Question: How do I configure a ggplot2 step plot so that when the value being plotted is over a certain level it is one colour and when it is below that certain level it is another colour? (Ultimately I would like to specify the colours used.)
My first thought was that this would be a simple issue that only required me to add a column to my existing data frame and map this column to the aes() for geom_step(). That works to a point: I get two colours, but they overlap as shown in this image:

I have searched SO for the past several hours and found many similar but not identical questions. However, despite trying a wide variety of combinations in different layers I have not been able to resolve the problem. Code follows. Any help much appreciated.
'''
require(ggplot2)
tmp <- structure(list(date = structure(c(<PHONE>, <PHONE>, <PHONE>,
<PHONE>, <PHONE>, <PHONE>, <PHONE>, <PHONE>, <PHONE>,
<PHONE>, <PHONE>, <PHONE>, <PHONE>, <PHONE>, <PHONE>,
<PHONE>, <PHONE>, <PHONE>, <PHONE>, <PHONE>, <PHONE>,
<PHONE>, <PHONE>, <PHONE>, <PHONE>, <PHONE>, <PHONE>,
<PHONE>, <PHONE>, <PHONE>, <PHONE>, <PHONE>), tzone = "", tclass = c("POSIXct",
"POSIXt"), class = c("POSIXct", "POSIXt")), Close = c(739.07,
739.86, 740.41, 741.21, 740.99, 741.69, 742.64, 741.34, 741.28,
741.69, 741.6, 741.32, 741.95, 741.86, 741.02, 741.08, 742.08,
742.88, 743.19, 743.18, 743.78, 743.65, 743.66, 742.78, 743.34,
742.81, 743.31, 743.81, 742.91, 743.09, 742.47, 742.99)), .Names = c("date",
"Close"), row.names = c(NA, -32L), class = "data.frame")
prevclose <- 743
tmp$status <- as.factor(ifelse (tmp$Close> prevclose, "Above", "Below"))
ggplot() +
geom_step(data = tmp,aes(date, Close, colour = status))
'''
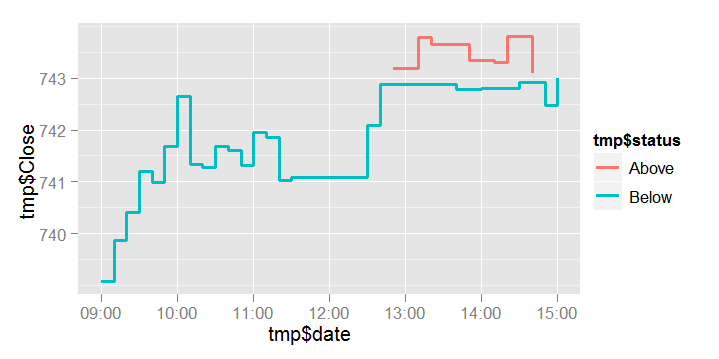
Answer: You need 'group = 1' in 'aes':
'''
# top panel
ggplot(tmp, aes(date, Close, colour = status, group = 1)) +
geom_step() + scale_colour_manual(values = c("pink", "green"))
'''
Maybe you want to do something like this:
'''
# make sure that data is sorted by date
tmp2 <- arrange(tmp, date)
# add intermittent column between below/above
tmp3 <- tmp2[1, ]
for (i in seq(nrow(tmp2))[-1]) {
if (tmp2[i-1, ]$status != tmp2[i, ]$status) {
tmp3 <- rbind(tmp3,
transform(tmp2[i, ], Close = prevclose, status = tmp2[i-1, ]$status),
transform(tmp2[i, ], Close = prevclose))
}
tmp3 <- rbind(tmp3, tmp2[i, ])
}
# bottom panel
ggplot(tmp3, aes(date, Close, colour = status, group = 1)) + geom_step() +
scale_colour_manual(values = c("pink", "green"))
'''